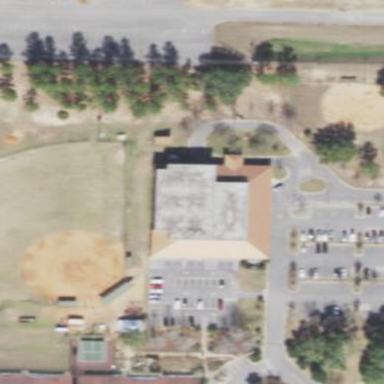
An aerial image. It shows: Community centre building.